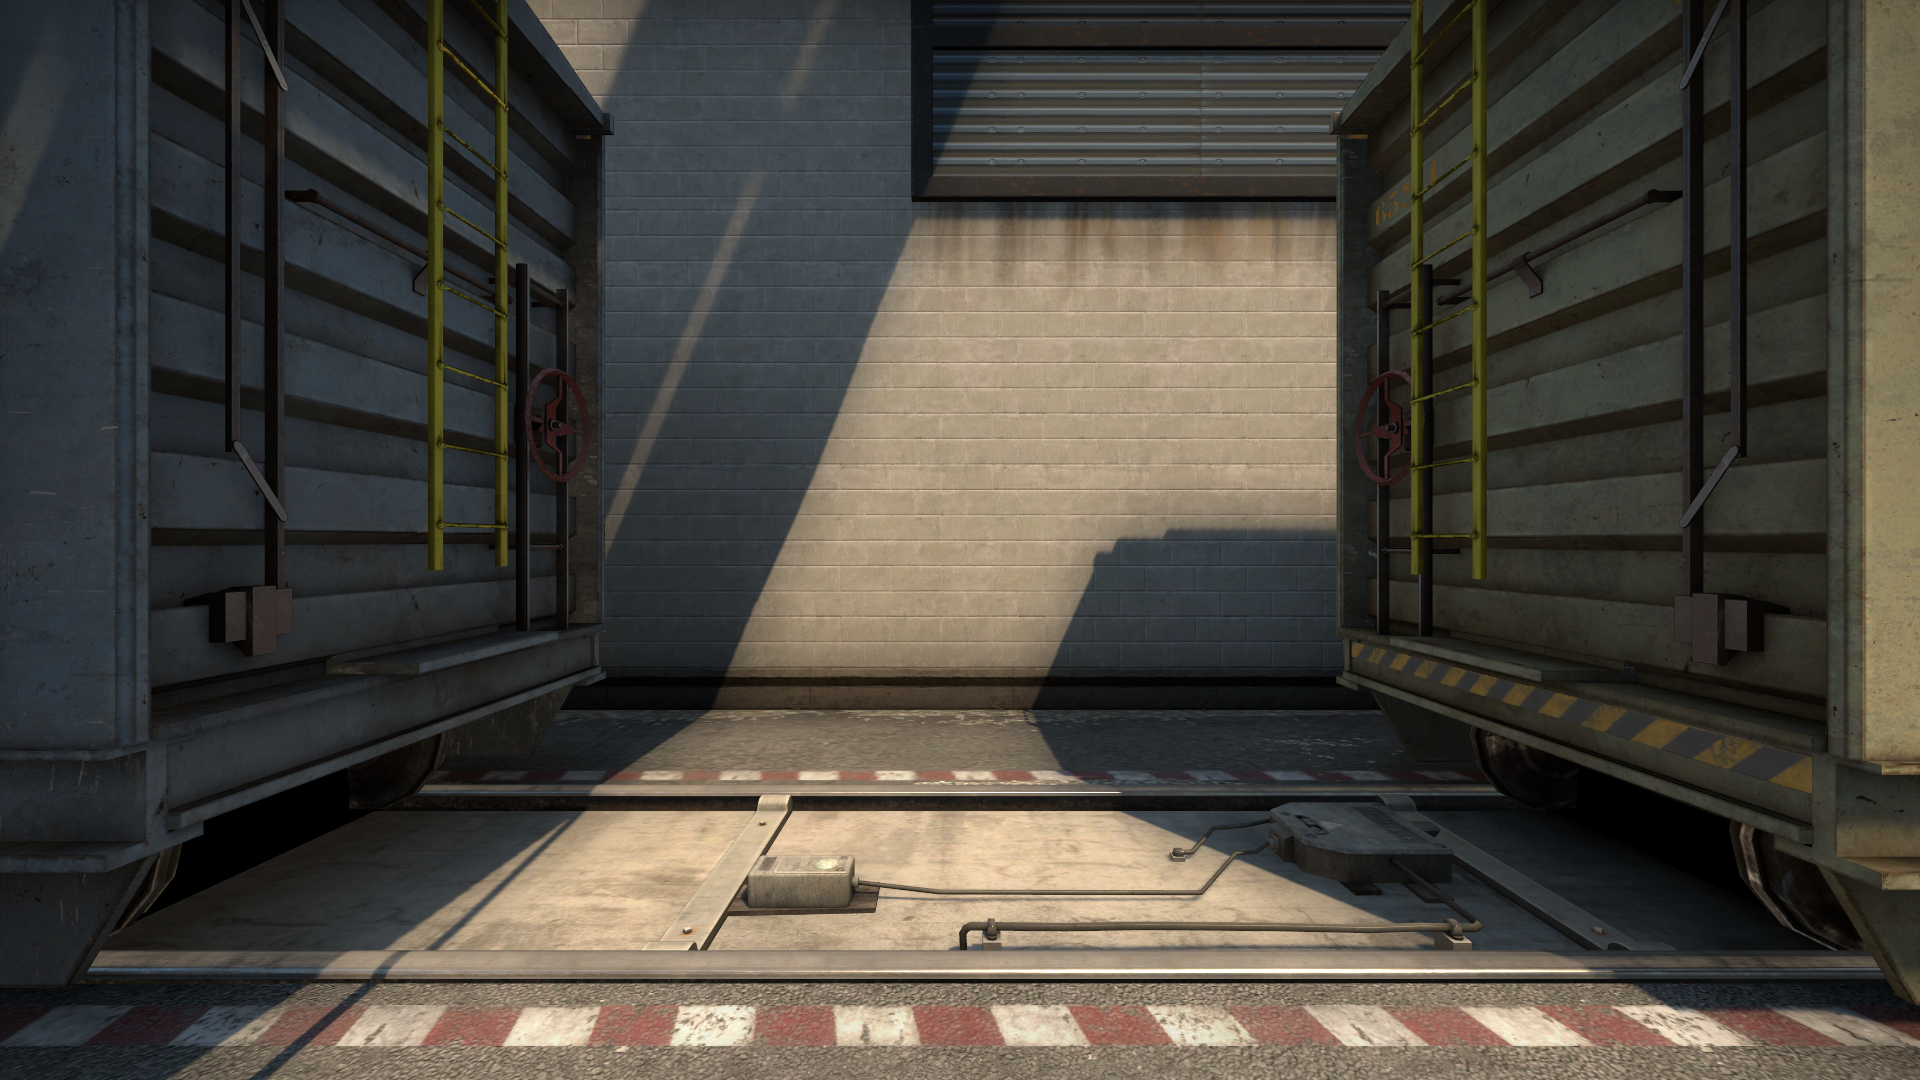
Map: de_train